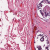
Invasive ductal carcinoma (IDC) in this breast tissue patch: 0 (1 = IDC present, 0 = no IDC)